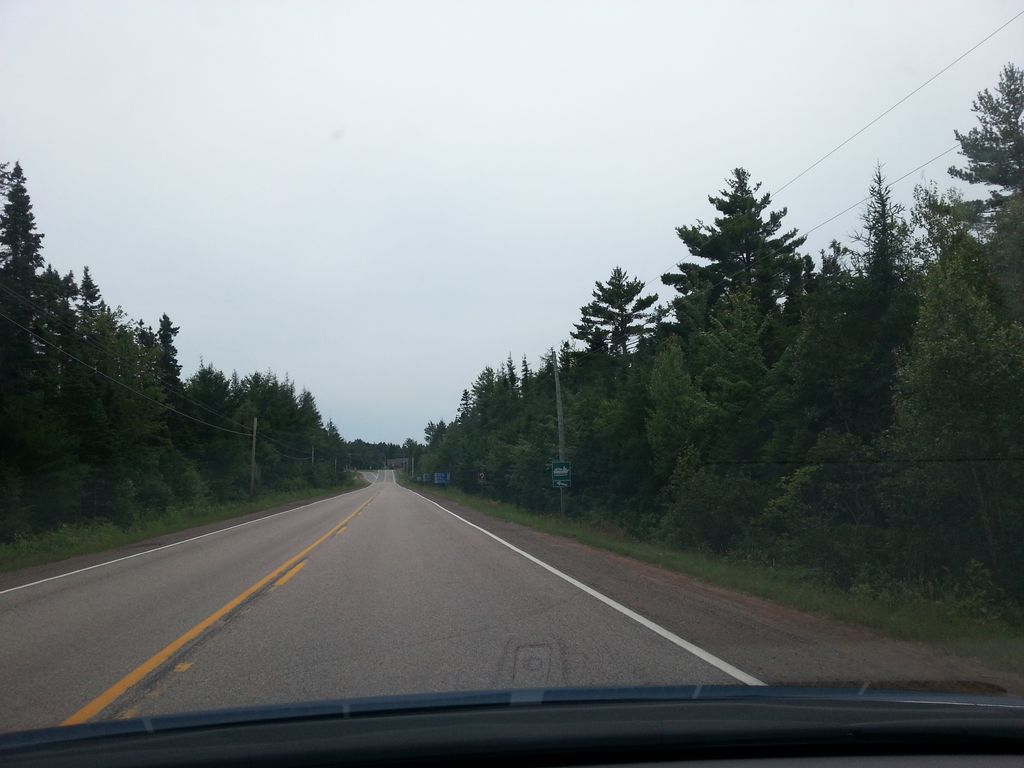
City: charlottetown